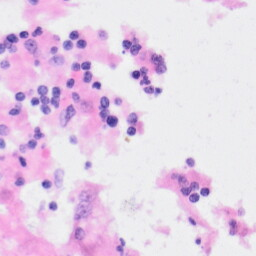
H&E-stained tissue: Kidney